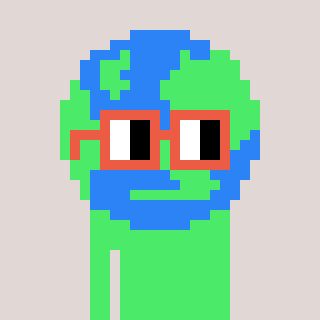
a pixel art character with square orange glasses, a earth-shaped head and a teal-colored body on a warm background